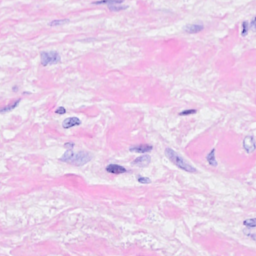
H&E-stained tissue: Breast